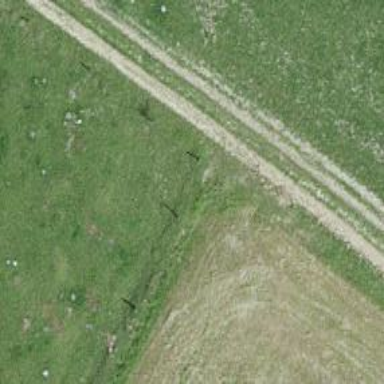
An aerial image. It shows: Track with grade 3 tracktype.